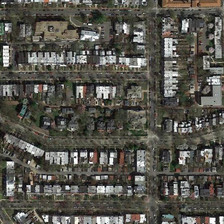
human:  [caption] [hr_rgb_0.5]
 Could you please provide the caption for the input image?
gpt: lined with buildings  the streets lie in the tree shadows with parked cars along .

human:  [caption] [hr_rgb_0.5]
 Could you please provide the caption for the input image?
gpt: rows of houses are densely arranged in this residential area .

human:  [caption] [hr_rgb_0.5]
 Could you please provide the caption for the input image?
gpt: lined with buildings  the streets lie in the tree shadows with parked cars along .

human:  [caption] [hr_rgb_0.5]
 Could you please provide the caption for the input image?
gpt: lined with buildings  the streets lie in the tree shadows with parked cars along .

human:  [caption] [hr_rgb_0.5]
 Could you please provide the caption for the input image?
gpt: many buildings and green trees are in a dense residential area .